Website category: movie
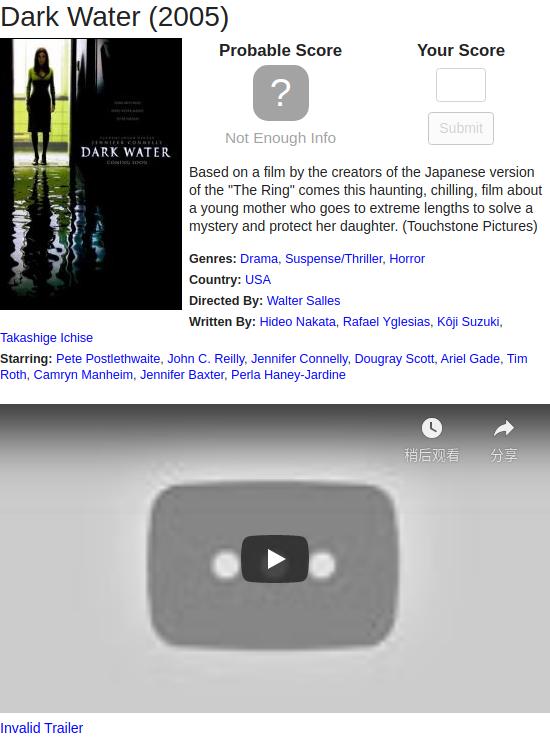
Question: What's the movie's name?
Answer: Dark Water

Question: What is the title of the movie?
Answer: Dark Water

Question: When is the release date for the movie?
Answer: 2005

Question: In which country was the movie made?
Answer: USA

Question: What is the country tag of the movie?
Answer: USA

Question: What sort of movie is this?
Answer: Drama

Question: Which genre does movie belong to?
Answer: Drama

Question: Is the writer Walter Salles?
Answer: no

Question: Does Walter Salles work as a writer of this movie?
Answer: no

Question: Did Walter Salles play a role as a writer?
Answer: no

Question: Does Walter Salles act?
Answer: no

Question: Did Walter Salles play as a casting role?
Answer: no

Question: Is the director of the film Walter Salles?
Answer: yes

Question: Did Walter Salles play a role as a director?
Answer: yes

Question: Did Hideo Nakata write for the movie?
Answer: yes

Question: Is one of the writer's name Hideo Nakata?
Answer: yes

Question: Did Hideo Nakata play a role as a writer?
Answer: yes

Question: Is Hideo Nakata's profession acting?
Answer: no

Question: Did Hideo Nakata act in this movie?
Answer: no

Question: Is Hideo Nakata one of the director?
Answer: no

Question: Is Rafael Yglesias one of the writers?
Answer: yes

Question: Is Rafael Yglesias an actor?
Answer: no

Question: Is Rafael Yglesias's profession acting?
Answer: no

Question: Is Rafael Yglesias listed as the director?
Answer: no

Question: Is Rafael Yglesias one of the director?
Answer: no

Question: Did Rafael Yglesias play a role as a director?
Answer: no

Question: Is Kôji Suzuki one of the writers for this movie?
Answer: yes

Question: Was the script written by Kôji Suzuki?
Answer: yes

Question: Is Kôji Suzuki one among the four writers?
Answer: yes

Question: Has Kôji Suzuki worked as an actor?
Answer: no

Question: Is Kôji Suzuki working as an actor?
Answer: no

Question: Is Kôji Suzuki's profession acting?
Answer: no

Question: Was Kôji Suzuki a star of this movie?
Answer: no

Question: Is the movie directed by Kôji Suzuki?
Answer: no

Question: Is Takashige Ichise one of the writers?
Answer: yes

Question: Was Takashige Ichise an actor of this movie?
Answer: no

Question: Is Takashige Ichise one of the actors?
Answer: no

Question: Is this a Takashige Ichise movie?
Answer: no

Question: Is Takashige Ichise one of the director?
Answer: no

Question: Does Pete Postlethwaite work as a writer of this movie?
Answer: no

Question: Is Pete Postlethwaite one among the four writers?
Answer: no

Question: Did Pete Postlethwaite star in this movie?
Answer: yes

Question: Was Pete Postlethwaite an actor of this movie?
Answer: yes

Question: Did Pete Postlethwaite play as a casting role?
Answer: yes

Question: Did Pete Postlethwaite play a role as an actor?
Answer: yes

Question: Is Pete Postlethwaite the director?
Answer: no

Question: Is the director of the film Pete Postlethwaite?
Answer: no

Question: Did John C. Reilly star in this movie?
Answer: yes

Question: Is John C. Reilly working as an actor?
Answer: yes

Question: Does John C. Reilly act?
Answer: yes

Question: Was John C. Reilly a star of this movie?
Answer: yes

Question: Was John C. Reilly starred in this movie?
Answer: yes

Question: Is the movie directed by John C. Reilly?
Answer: no

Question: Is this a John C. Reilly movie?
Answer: no

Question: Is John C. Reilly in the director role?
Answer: no

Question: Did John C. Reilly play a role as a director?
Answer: no

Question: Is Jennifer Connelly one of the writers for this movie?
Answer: no

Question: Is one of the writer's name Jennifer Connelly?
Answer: no

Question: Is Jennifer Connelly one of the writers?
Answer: no

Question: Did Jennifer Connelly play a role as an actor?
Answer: yes

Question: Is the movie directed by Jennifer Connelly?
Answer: no

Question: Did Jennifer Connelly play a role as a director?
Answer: no

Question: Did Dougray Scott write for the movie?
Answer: no

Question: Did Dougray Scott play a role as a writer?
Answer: no